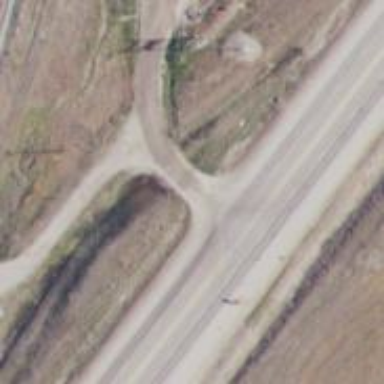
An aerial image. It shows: Primary highway.